Question: I have a div named main-filter and within the div, I have two div. Now, I want to create a form with button, labels and input and I want to put two div inside the form and it should look like the below down screenshot. I have the HTML and CSS code but it is not working and couldn't figure out how to do it with CSS grid. I need to make it responsive as well!. I am totally new at CSS grid and any help would much be appreciated. Thank you.
'''
.main-filter {
display: flex;
margin: 0px;
padding: 20px;
height: 90px;
background-color: #eff0f2;
color: #287993;
margin-bottom: 3rem;
}
.main-header__left {
display: grid;
grid-template-columns: auto 1fr;
grid-gap: 0.3em 0.6em;
grid-auto-flow: dense;
align-items: center;
float: left;
margin-left: 250px;
margin-right: 200px;
}
.main-header__right {
display: grid;
grid-template-columns: auto 1fr;
grid-gap: 0.3em 0.6em;
grid-auto-flow: dense;
align-items: center;
float: right;
}
.filter-button1 {
background: #38acd2;
color: #FFFFFF;
max-width: 380px;
min-width: 370px;
min-height: 35px;
font-weight: bold;
}
input,
button {
grid-column: 2 / 4;
width: auto;
margin: 0;
}
input {
width: 370px;
height: 30px;
border: 1px solid #38acd2;
}
'''
'''
<div className="main-filter">
<form onSubmit={this.addItem}>
<div className="main-header__left">
<label className="start-timestamp">Start Timestamp: </label>
<input type="text" ref={(input4)=> this.input4 = input4} className="input-item" id="addInput3" placeholder="Ex. 2019-1-12" />
<label className="source-ip-address">Source IP Address: </label>
<input type="text" name="source" ref={(input1)=> this.input1 = input1} className="input-item" id="addInput3" placeholder="127.0.0.1 " />
<label className="service">Service Name: </label>
<input type="text" name="service" ref={(input3)=> this.input3 = input3} className="input-item" id="addInput3" placeholder="Ex. Facebook or Whatsapp *" required />
</div>
<div className="main-header__right">
<label className="end-timestamp">End Timestamp: </label>
<input type="text" ref={(input5)=> this.input5 = input5} className="input-item" id="addInput3" placeholder="Ex. 2019-1-12" />
<label className="destinatin-ip-ddress">Destination IP Address:
</label>
<input type="text" name="destination" ref={(input2)=> this.input2 = input2} className="input-item" id="addInput3" placeholder="127.0.0.1 " />
<button type="submit" className="filter-button1">Apply
Filters</button>
</div>
</form>
</div>
'''
css grid form Image screenshot,

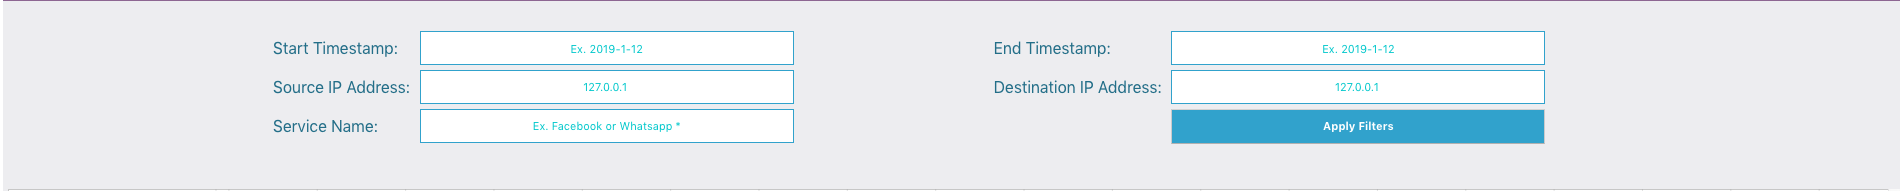
Answer: Try using below code, I have modified HTML and CSS code, I hope this might help you to achieve expected result.
'''
.main-filter {
/* margin: 0px; */
/* padding: 20px; */
height: 90px;
background-color: #eff0f2;
color: #287993;
}
form {
display: grid;
grid-template-columns: auto auto;
grid-gap: 15px;
}
.main-header__left>div,
.main-header__right>div {
display: flex;
}
.main-header__left>div>label,
.main-header__right>div>label {
width: 40%;
}
@media only screen and (max-width: 500px) {
/* .main-header__left {
grid-area: 2 / span 1;
grid-gap: 0;
} */
.main-header__right {
grid-area: 2 / span 1;
grid-gap: 0;
}
}
.filter-button1 {
background: #38acd2;
color: #FFFFFF;
min-height: 35px;
font-weight: bold;
border: none;
margin-top: 18px;
width: 100%;
}
input {
width: 100%;
height: 30px;
border: 1px solid #38acd2;
}
'''
'''
<div className="main-filter">
<form onSubmit={this.addItem}>
<div class="main-header__left">
<div>
<label class="start-timestamp">Start Timestamp: </label>
<input type="text" />
</div>
<div>
<label className="source-ip-address">Source IP Address: </label>
<input type="text" name="source" />
</div>
<div>
<label className="service">Service Name: </label>
<input type="text" name="service" />
</div>
</div>
<div class="main-header__right">
<div>
<label className="end-timestamp">End Timestamp: </label>
<input type="text" />
</div>
<div>
<label className="destinatin-ip-ddress">Destination IP Address:</label>
<input type="text" name="destination" />
</div>
<div>
<label></label>
<button type="submit" class="filter-button1">Apply Filters</button>
</div>
</div>
</form>
</div>
'''